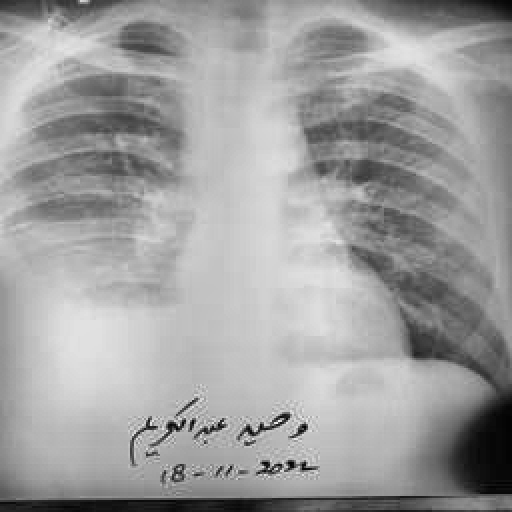
Finding: TUBERCULOSIS